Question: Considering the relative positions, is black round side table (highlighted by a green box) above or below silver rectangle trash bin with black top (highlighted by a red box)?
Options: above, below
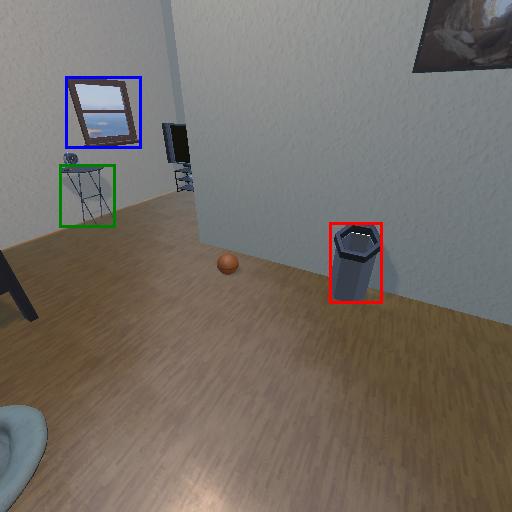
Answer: above